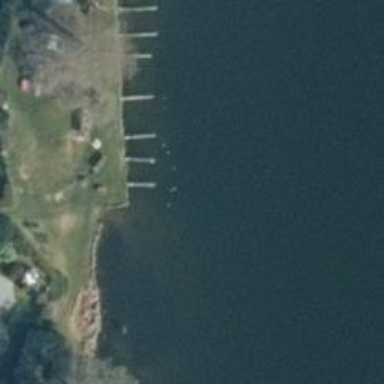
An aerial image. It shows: Man-made pier.